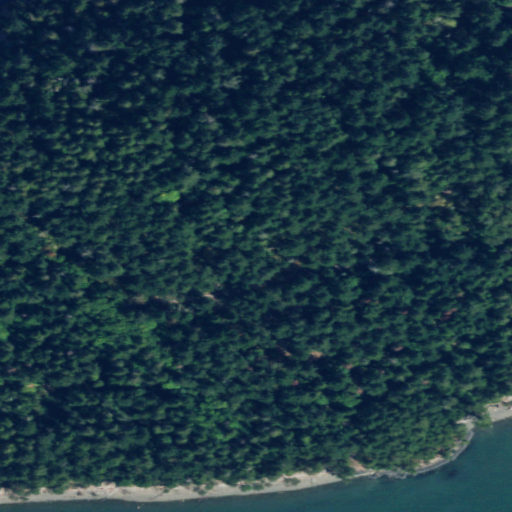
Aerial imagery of island in Washington named Kiket Island containing evergreen forest, open development, herbaceous wetlands, open water, low intensity development, woody wetlands, and barren land